四年级 · 度量几何学
图形计算。

如图是一个等边三角形和它的一条高, $\angle 1=(\quad)^{\circ}, \angle 2=(\quad)^{\circ}$ 。

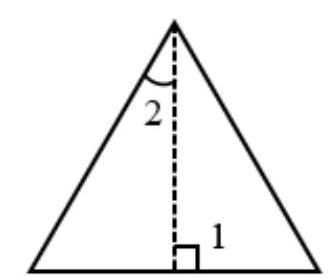
答案: $90 \quad 30$\n【分析】根据等边三角形的性质：三条边都相等的三角形叫做等边三角形，其三个内角都相等，都是 $60^{\circ}$, 和三角形的内角和等于 $180^{\circ}$ 解答此题即可。\n【详解】因为等边三角形的高也是角平分线, 所以:\n$\angle 2=60^{\circ} \div 2=30^{\circ}$\n$\angle 1=180^{\circ}-30^{\circ}-60^{\circ}$\n$=150^{\circ}-60^{\circ}$\n$=90^{\circ}$【点睛】熟练掌握三角形的内角和知识和等边三角形的性质, 是解答此题的关键。